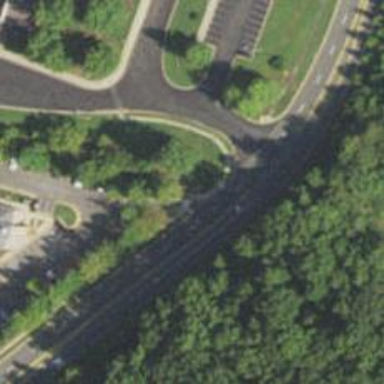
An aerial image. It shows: Footway crossing with marked asphalt surface.